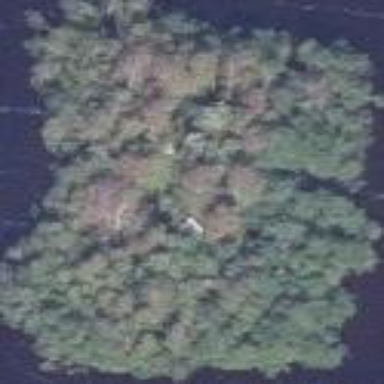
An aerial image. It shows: Islet surrounded by woodland.